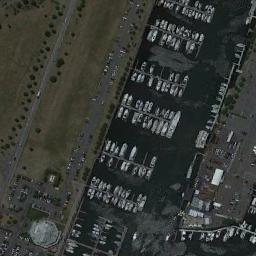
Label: harbor